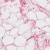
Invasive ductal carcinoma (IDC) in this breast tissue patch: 0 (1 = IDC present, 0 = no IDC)